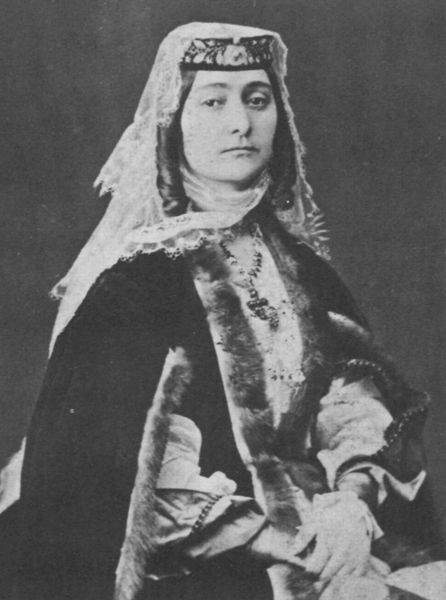
Titel: Verheiratete Kabardinerin
Künstler: Russischer Photograph
Standort: Wien
Institution: Museum für Völkerkunde
Schlagwörter: hand, umhang, weiß, sitzen, frau, grau, hut, kleid, mund, schmuck, schwarz, blick, dame, schleier, tuch, jacke, jung, kappe, mütze, augen, bluse, falten, pelz, spitze, bildnis, hände, portrait, porträt, auge, halbfigur, kostüm, mantel, reich, saum, krone, lippen, locken, traurig, fell, russland, kette, braut, brauen, rüschen, foto, fotografie, photographie, kreuz, orient, schwarzweiß, nerz, photo, tracht, schoss, pelzmantel, fürstin, kopfschmuck, aufnahme, korkenzieherlocken, schauspielerin, nerzmantel, slavin